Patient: sex F, age 41
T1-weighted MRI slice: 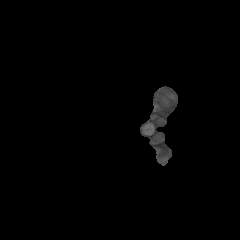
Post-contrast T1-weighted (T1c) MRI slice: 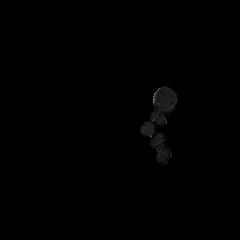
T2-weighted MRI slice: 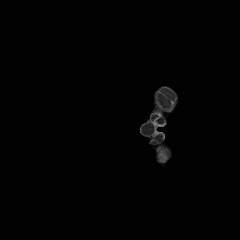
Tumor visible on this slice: no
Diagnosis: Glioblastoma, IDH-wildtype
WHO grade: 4